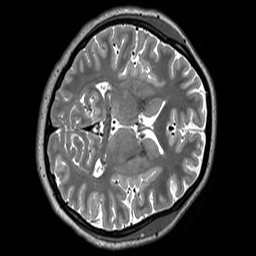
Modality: T2w
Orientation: axial
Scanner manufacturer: siemens
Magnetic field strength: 3 T
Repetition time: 3.2 s
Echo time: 0.406 s